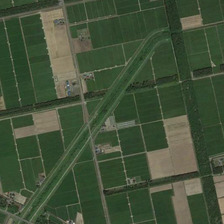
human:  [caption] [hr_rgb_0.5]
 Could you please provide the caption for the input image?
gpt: many pieces of farmlands are together .

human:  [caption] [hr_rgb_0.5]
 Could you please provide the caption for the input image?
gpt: many pieces of farmlands are together .

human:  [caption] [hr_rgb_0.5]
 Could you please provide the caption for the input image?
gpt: many pieces of farmlands are together .

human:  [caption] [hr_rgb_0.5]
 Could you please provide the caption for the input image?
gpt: many pieces of farmlands are together .

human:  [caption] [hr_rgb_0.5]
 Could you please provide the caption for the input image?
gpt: many pieces of farmlands are together .